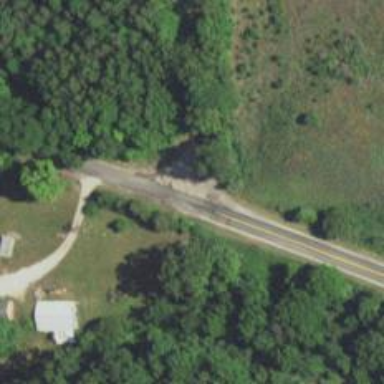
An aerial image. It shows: Road with stop sign.